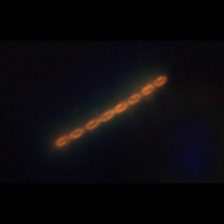
Taxon: Chaetoceros
Group: Diatoms